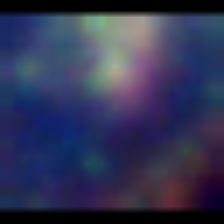
Taxon: Unknown_full_image
Group: Unknown